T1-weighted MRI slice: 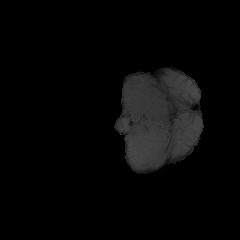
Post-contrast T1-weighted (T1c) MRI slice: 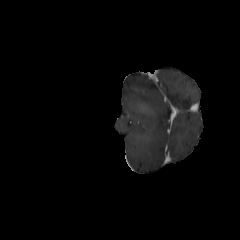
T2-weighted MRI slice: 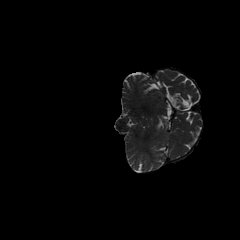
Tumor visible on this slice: no